Question: I randomly get the following error when clicking on "Sign in". Sometimes it persists for hours.
I don't even have a chance to enter my login credentials.
> Identity providers could not be loaded from ACS.
Does anyone have an idea?

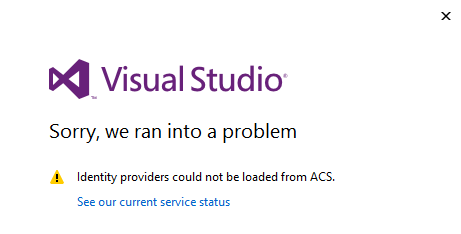
Answer: It's seems to only occur when I am logged into the Administrator account in my browser.
When I login with my new user account, then I don't get the error. I then still need to enter my credentials.